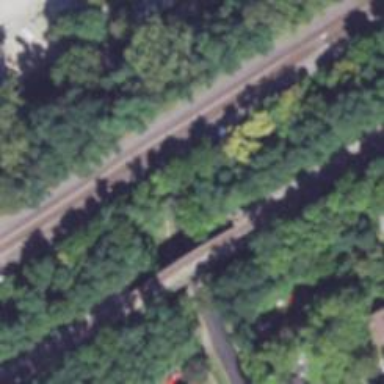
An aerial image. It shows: Railway siding with rails.